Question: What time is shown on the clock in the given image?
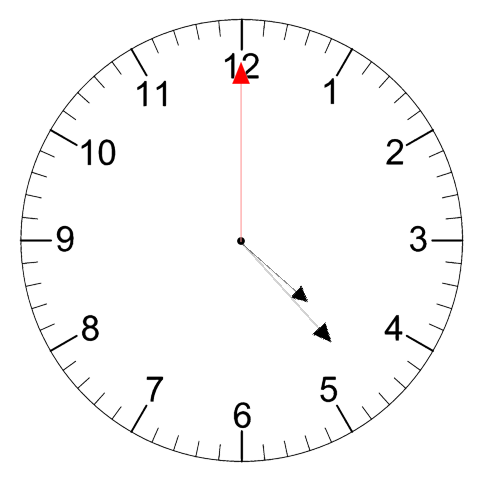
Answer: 04:23:00